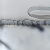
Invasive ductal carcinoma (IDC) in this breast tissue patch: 0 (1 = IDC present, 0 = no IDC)